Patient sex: M
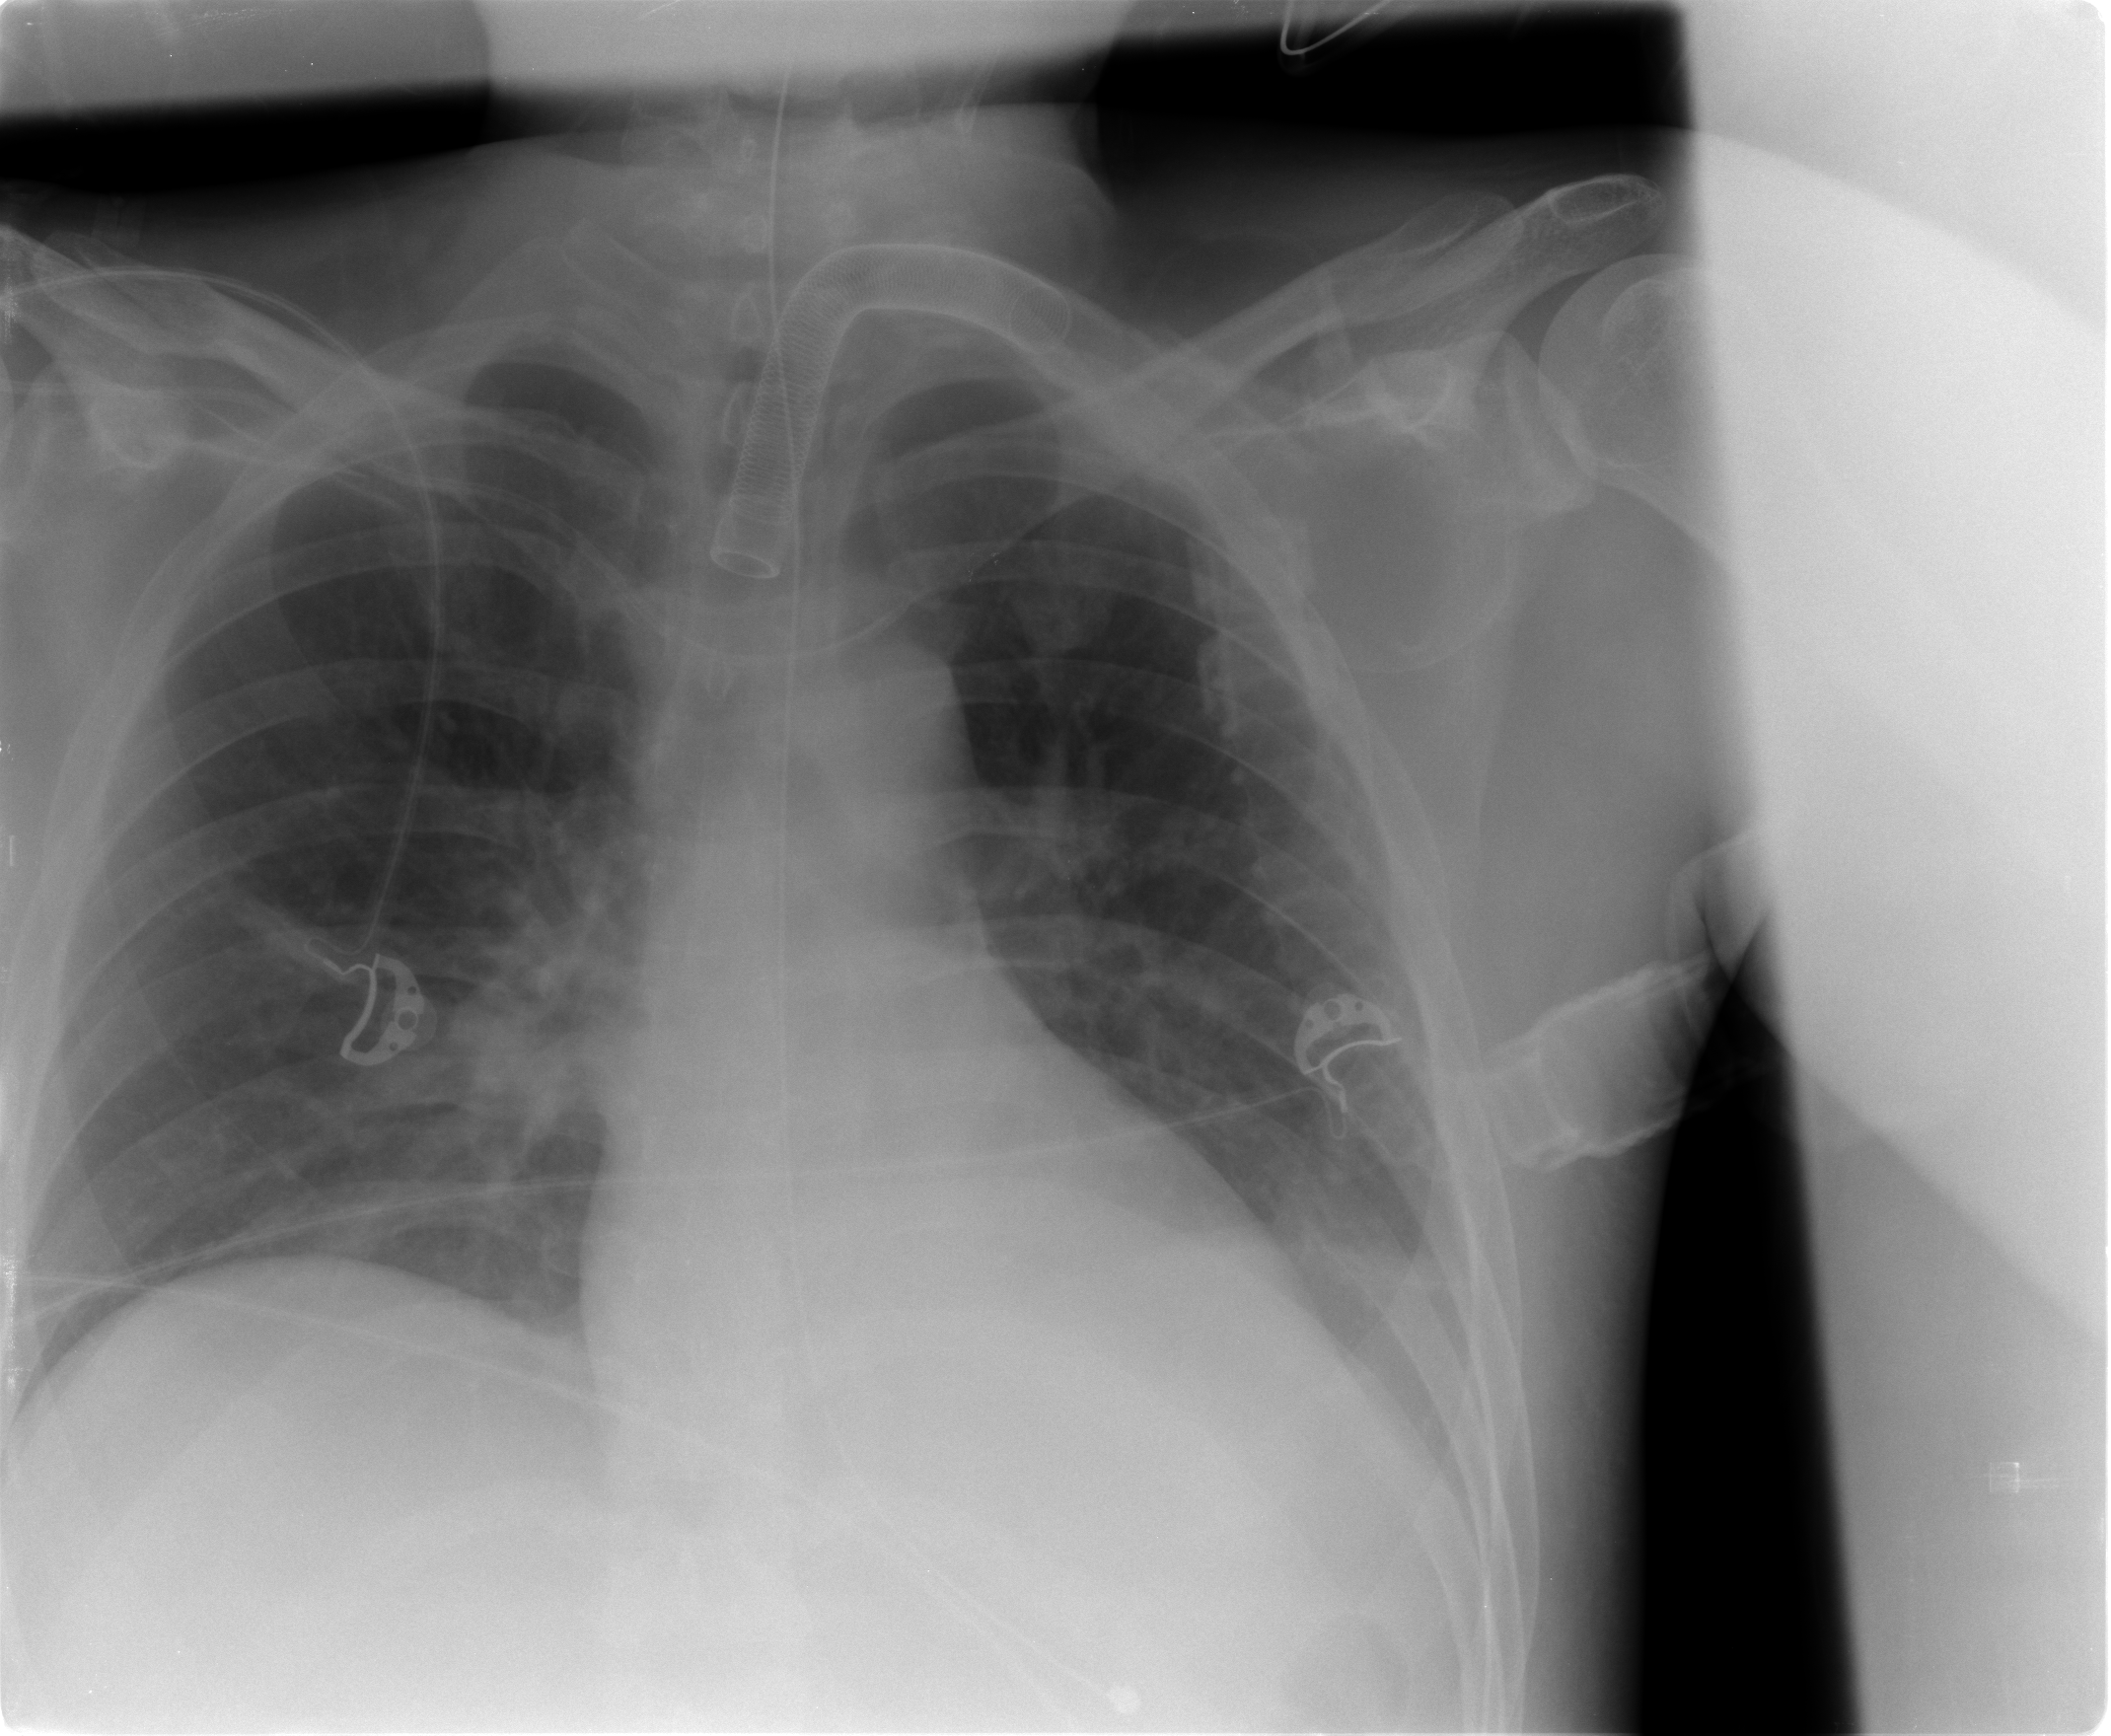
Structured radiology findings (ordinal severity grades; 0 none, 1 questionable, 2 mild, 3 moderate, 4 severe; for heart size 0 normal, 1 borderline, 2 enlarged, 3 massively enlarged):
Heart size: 1
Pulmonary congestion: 1
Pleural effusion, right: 0
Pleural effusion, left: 1
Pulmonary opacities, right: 0
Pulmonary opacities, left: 0
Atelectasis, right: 2
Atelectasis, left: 2